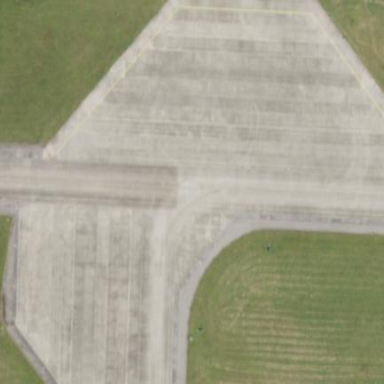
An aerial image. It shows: Apron at the airport.